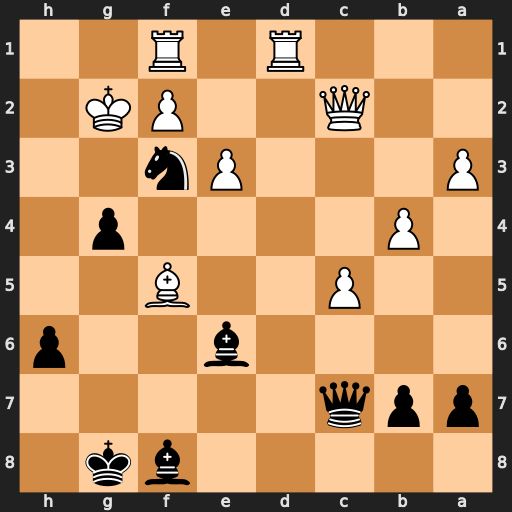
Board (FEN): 5bk1/ppq5/4b2p/2P2B2/1P4p1/P3Pn2/2Q2PK1/3R1R2
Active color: b
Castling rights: -
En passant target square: -
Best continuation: Qh2#